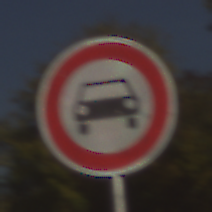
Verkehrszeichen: VerbotKraftwagen
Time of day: SunriseSunset
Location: Outdoor (Urban)
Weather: PartlyCloudy
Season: Autumn
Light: Natural